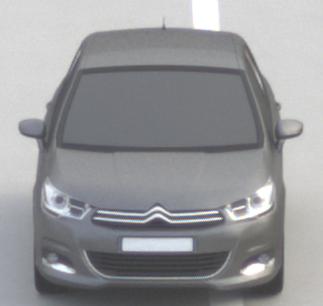
Make: Citroen
Model: C4 VTi 95
Detailed model: C4 (II)
Model produced from: 2012/08
Model produced until: 2013/06
Doors: 5
Color: gray
Road condition: dry road
Daytime: morning or afternoon
Contrast: low contrast